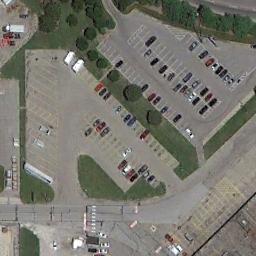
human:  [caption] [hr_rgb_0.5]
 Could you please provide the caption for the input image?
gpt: The parking lot has some parked cars of different colors but some parking spaces are still empty .

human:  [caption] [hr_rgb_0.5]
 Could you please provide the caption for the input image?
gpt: There are some cars on the parking lot .

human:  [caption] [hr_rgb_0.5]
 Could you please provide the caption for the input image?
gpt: Seven rows of cars were parked in the parking lot .

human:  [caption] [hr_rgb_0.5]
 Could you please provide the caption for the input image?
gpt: There are lots of trees beside the parking lot .

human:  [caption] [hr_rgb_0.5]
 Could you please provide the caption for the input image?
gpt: There are some green lawns and bushes on the parking lot .